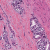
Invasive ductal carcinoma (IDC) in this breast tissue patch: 1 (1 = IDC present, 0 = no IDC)